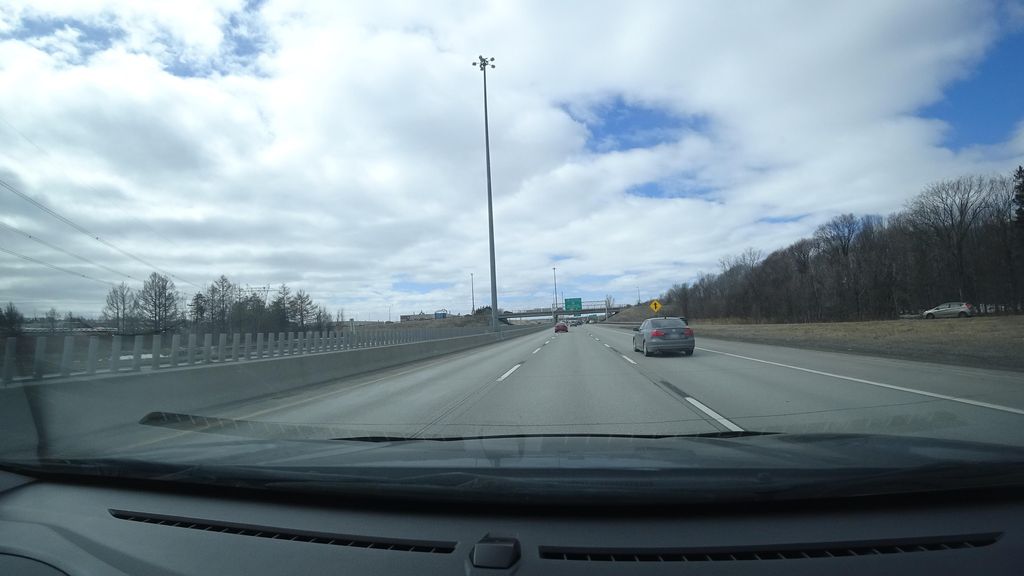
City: quebec_city